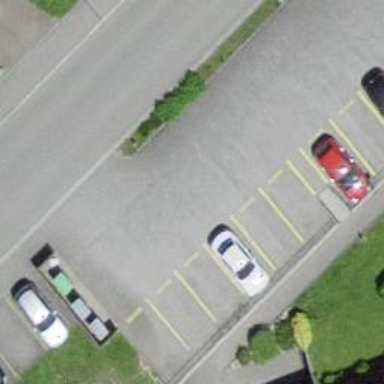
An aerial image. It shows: Parking area.